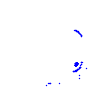
Particle: electron